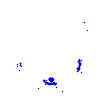
Particle: proton